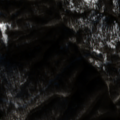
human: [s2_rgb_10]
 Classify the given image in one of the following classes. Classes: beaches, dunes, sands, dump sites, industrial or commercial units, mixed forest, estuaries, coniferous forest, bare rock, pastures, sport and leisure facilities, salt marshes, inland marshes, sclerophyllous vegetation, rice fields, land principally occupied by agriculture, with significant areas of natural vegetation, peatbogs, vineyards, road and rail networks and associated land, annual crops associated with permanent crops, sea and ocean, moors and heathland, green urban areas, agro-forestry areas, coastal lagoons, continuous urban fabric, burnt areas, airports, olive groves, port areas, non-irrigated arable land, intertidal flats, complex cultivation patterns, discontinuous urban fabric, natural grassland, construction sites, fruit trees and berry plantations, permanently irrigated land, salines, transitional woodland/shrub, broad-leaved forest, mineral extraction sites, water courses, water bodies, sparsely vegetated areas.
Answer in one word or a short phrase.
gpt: pastures, broad-leaved forest, mixed forest